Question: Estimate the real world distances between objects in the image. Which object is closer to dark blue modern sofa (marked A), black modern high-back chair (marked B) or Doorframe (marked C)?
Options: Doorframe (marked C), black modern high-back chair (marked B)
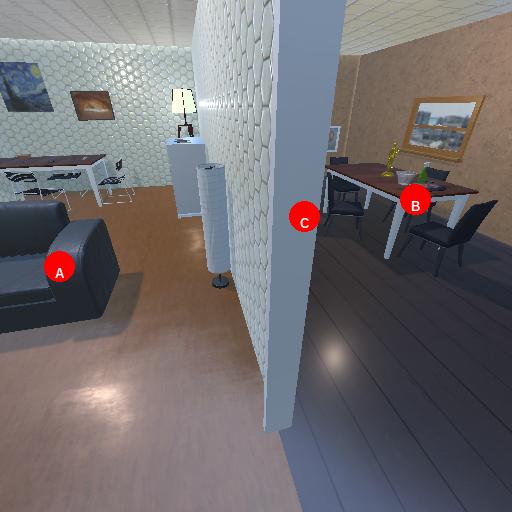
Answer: Doorframe (marked C)